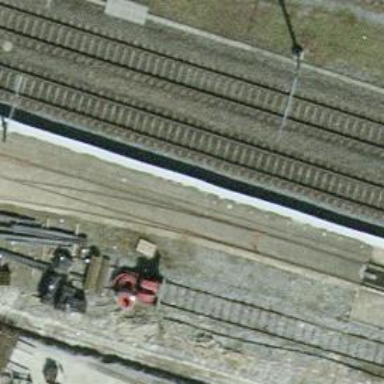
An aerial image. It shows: Siding railway track with one rail.